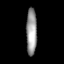
Tissue: prostate
Cell type: T cells
Senescence score: 0.3298
Nuclear area (px): 486
Mean DAPI intensity: 152.671